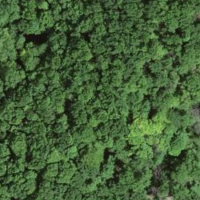
EUNIS habitat code: 41
Species observed at this site:
Mercurialis perennis